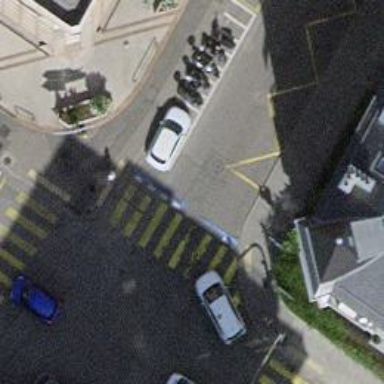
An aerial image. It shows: Road crossing with traffic signals.